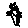
Label: flower